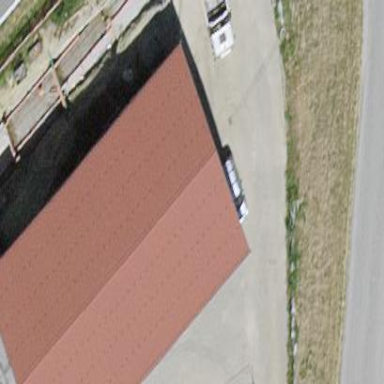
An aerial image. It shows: Industrial building.